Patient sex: F
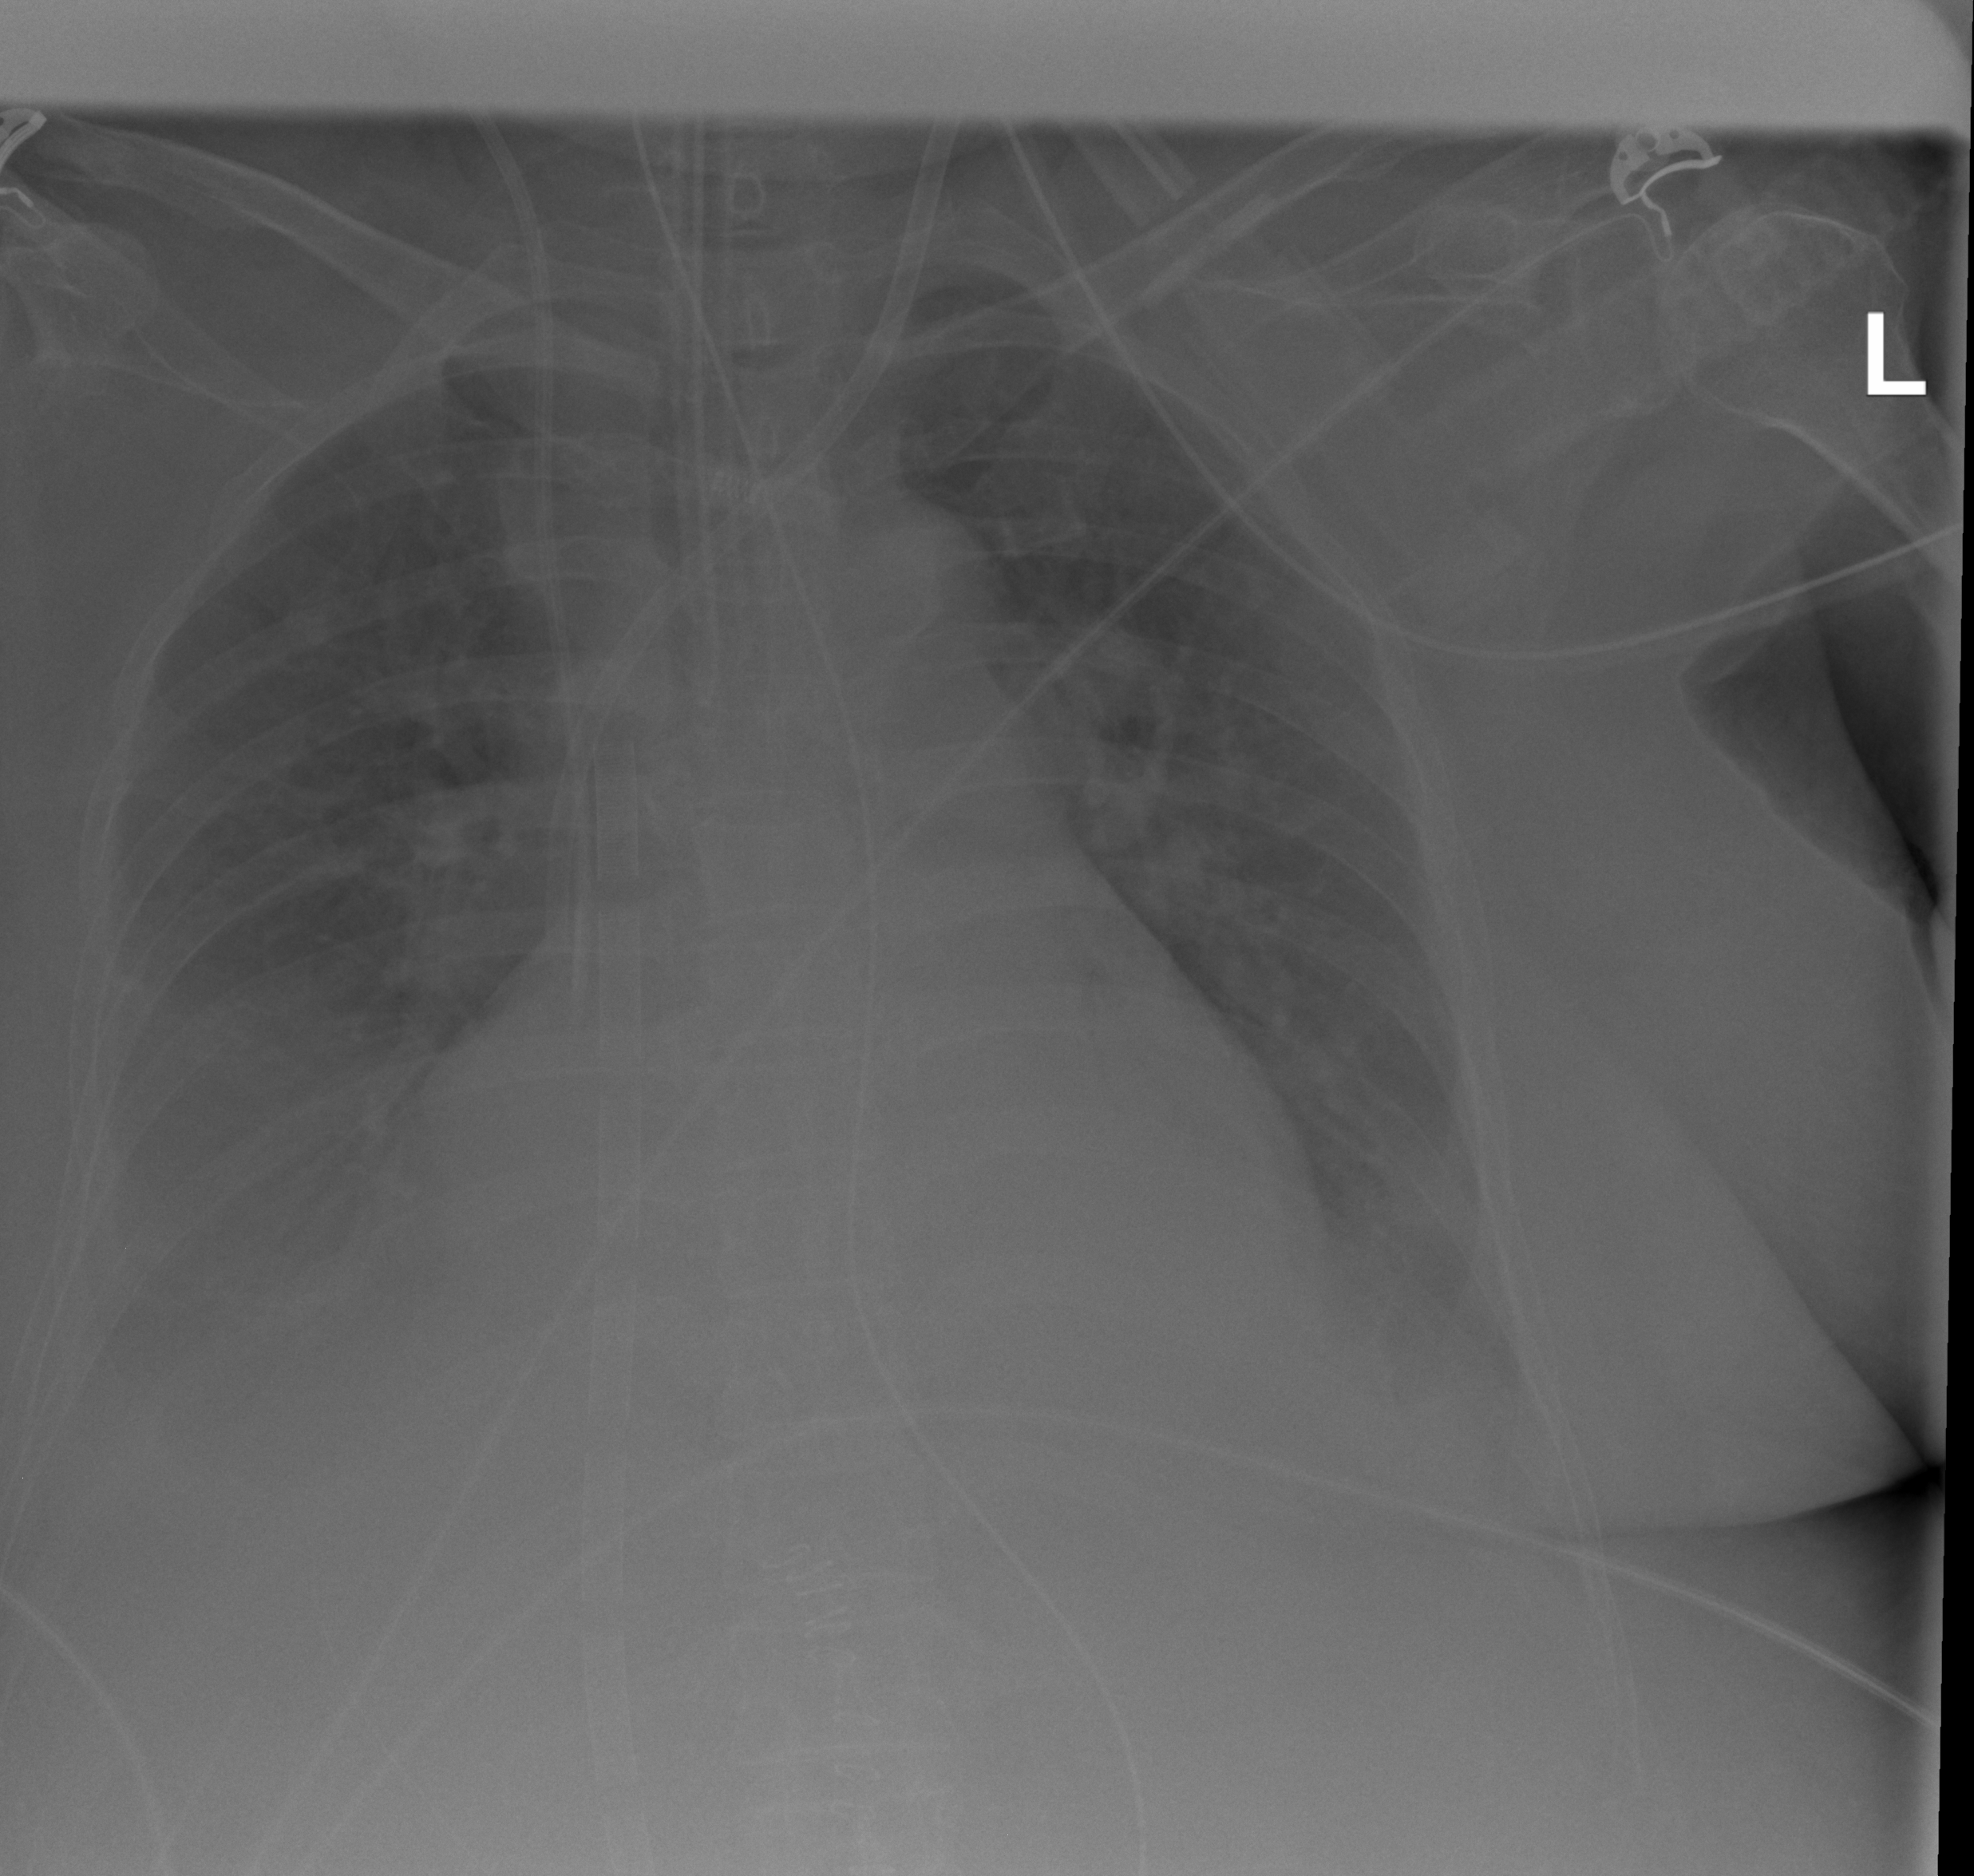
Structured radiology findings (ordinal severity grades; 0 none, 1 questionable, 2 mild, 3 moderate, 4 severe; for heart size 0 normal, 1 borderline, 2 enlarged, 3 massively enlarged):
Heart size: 2
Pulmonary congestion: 2
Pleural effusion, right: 2
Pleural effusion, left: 2
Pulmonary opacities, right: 2
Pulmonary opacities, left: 2
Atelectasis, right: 2
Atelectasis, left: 2